Question: I have a matrix M partitioned into blocks such that

where A is 25x25, B is 25x100, C is 100x25 and D is 100x100.
In Python, I have this matrix as an nparray which contains 4 arrays corresponding to each of A, B, C and D such that doing 'M.shape' gives '(2,2)'. However, for purpose of calculation (inversion and multiplication, etc) I need it to have dimensions '(125,125)'. I've tired 'M.reshape([125,125])' which doesn't work and gives the error 'Cannot reshape (2,2) to (125,125)'. Is there a quick and easy way to do this, please?
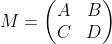
Answer: I think you might be looking for the NumPy <URL> function. Usage:
'''
np.block([[a, b], [c, d]])
'''
or in your case:
'''
np.block(M)
'''